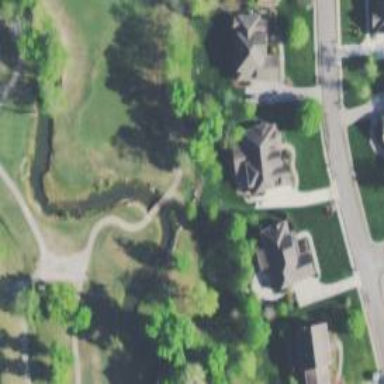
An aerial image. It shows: Golf cartpath that is also road path.